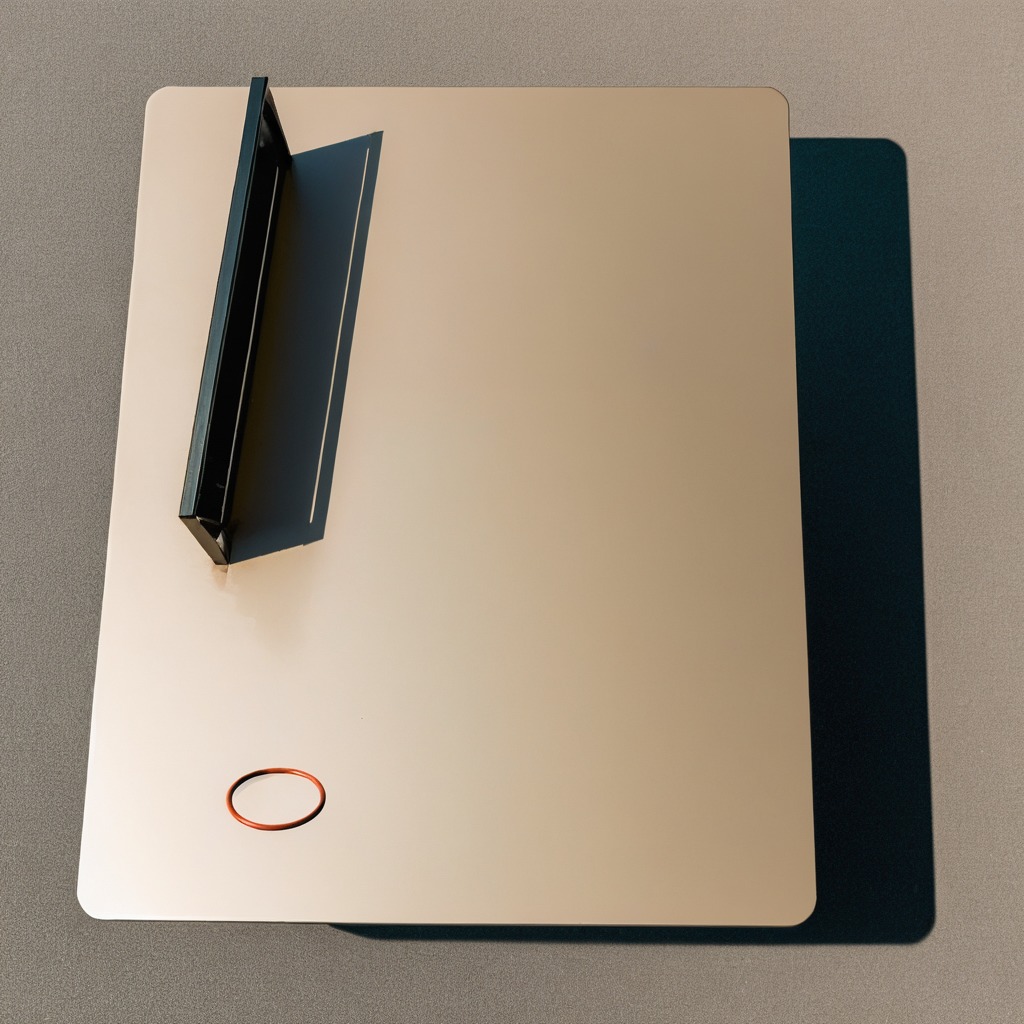
A rubber O-ring is lying on the table.